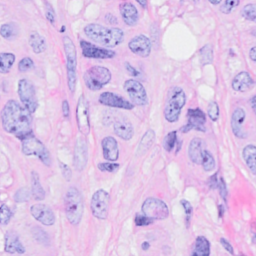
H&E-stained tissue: Breast